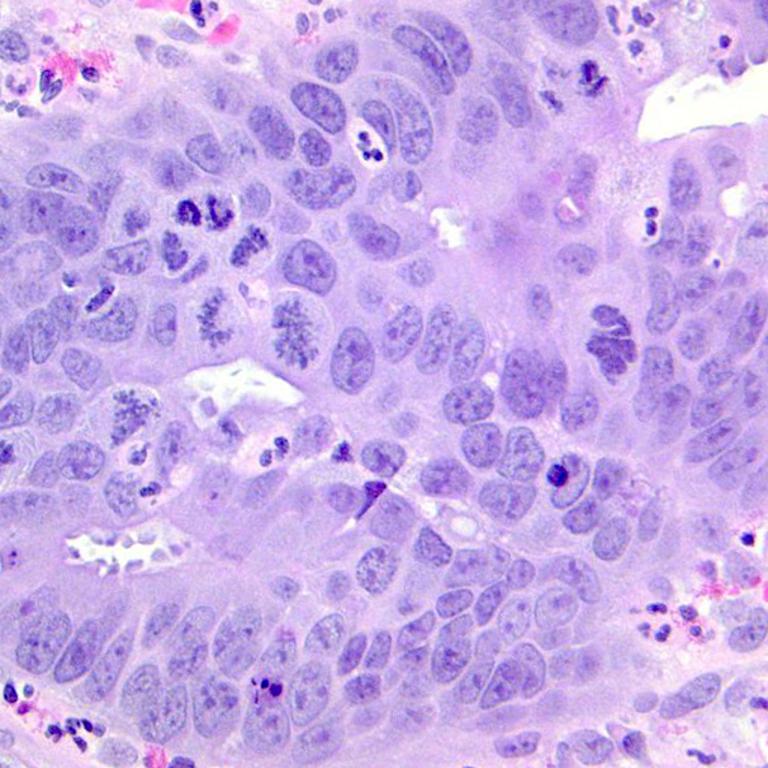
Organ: colon
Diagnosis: adenocarcinomas